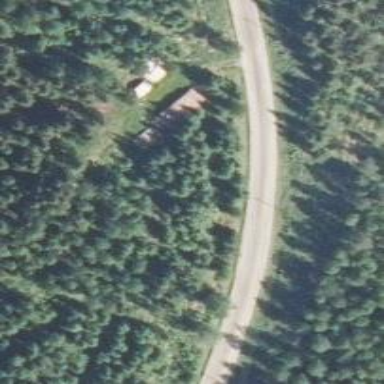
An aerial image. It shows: Unclassified road.